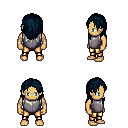
a pixel art fantasy rpg character, male body template, human, tanned skin, steel chest armor, gold greaves, raven long hairstyle, four views (front, back, left, right), 2x2 character sprite sheet, small pixel art, hard edges, no anti-aliasing